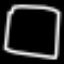
Label: square